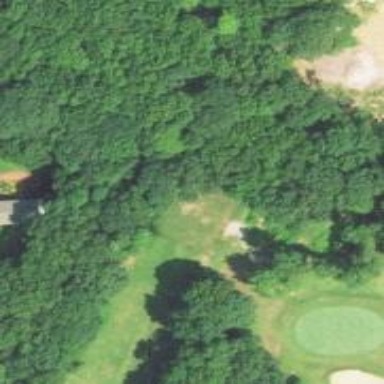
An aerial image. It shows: Golf tee.